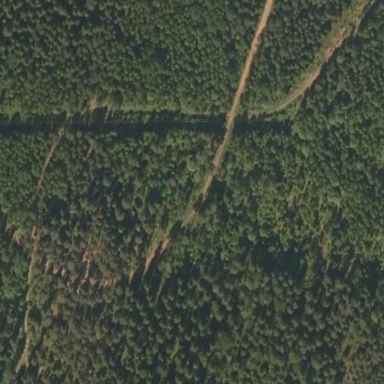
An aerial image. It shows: Evergreen needle-leaved forest.